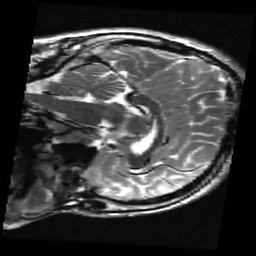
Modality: T2w
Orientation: sagittal
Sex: male
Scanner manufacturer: ge
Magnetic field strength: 3 T
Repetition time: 5 s
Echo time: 0.1017 s